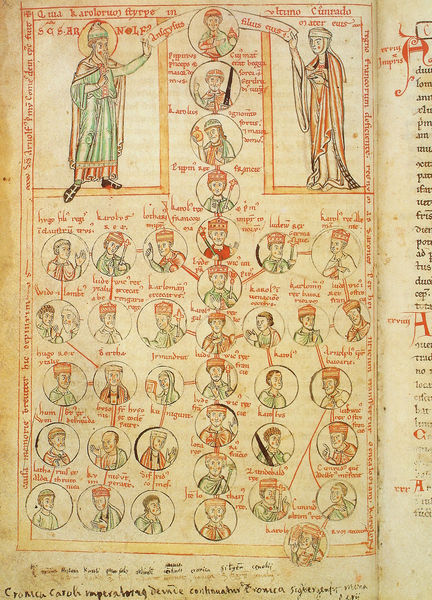
Titel: Chronica Sancti Pantaleonis
Standort: Herkunftsort: Köln, St. Pantaleon (EU - D - NRW)
Institution: Wolfenbüttel, Herzog August Bibliothek
Schlagwörter: mann, grün, braun, frau, hut, hüte, kleid, männer, rot, alt, gesichter, adel, familie, krone, kinder, rund, schrift, papier, könig, buch, seite, illustration, text, kreise, namen, buchseite, mittelalter, könige, verwandtschaft, heilige, fresko, miniatur, handschrift, erklärung, medaillons, buchmalerei, lexikon, imperator, stammbaum, manuskript, genalogie